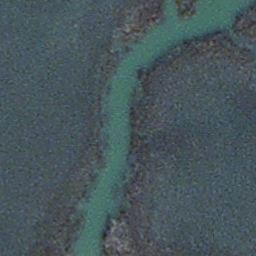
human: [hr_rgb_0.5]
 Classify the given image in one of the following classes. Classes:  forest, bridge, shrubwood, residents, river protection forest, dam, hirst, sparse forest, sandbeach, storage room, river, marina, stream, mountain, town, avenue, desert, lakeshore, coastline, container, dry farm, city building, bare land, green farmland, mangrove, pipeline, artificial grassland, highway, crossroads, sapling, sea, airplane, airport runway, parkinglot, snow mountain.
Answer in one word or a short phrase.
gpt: stream